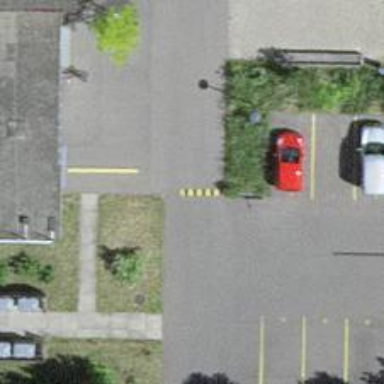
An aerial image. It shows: Bump for traffic calming.